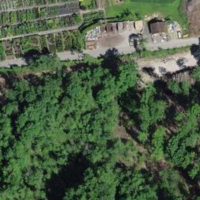
EUNIS habitat code: 41
Species observed at this site:
Lathyrus vernus